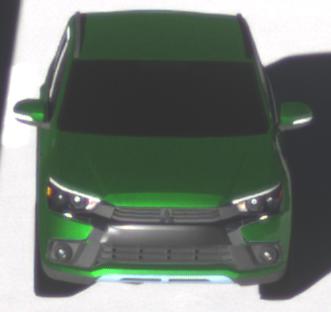
Make: Mitsubishi
Model: Outlander 2.0 Plug-In Hybrid
Detailed model: Outlander (III) Plug-In Hybrid
Model produced from: 2015/10
Model produced until: 2018/08
Doors: 5
Color: green
Road condition: dry road
Daytime: morning or afternoon
Contrast: high contrast